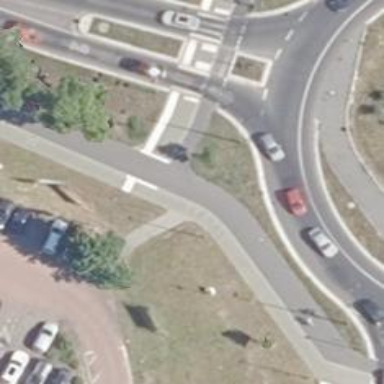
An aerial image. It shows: Asphalt path with cycleway alongside.